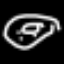
Label: donut